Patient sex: M
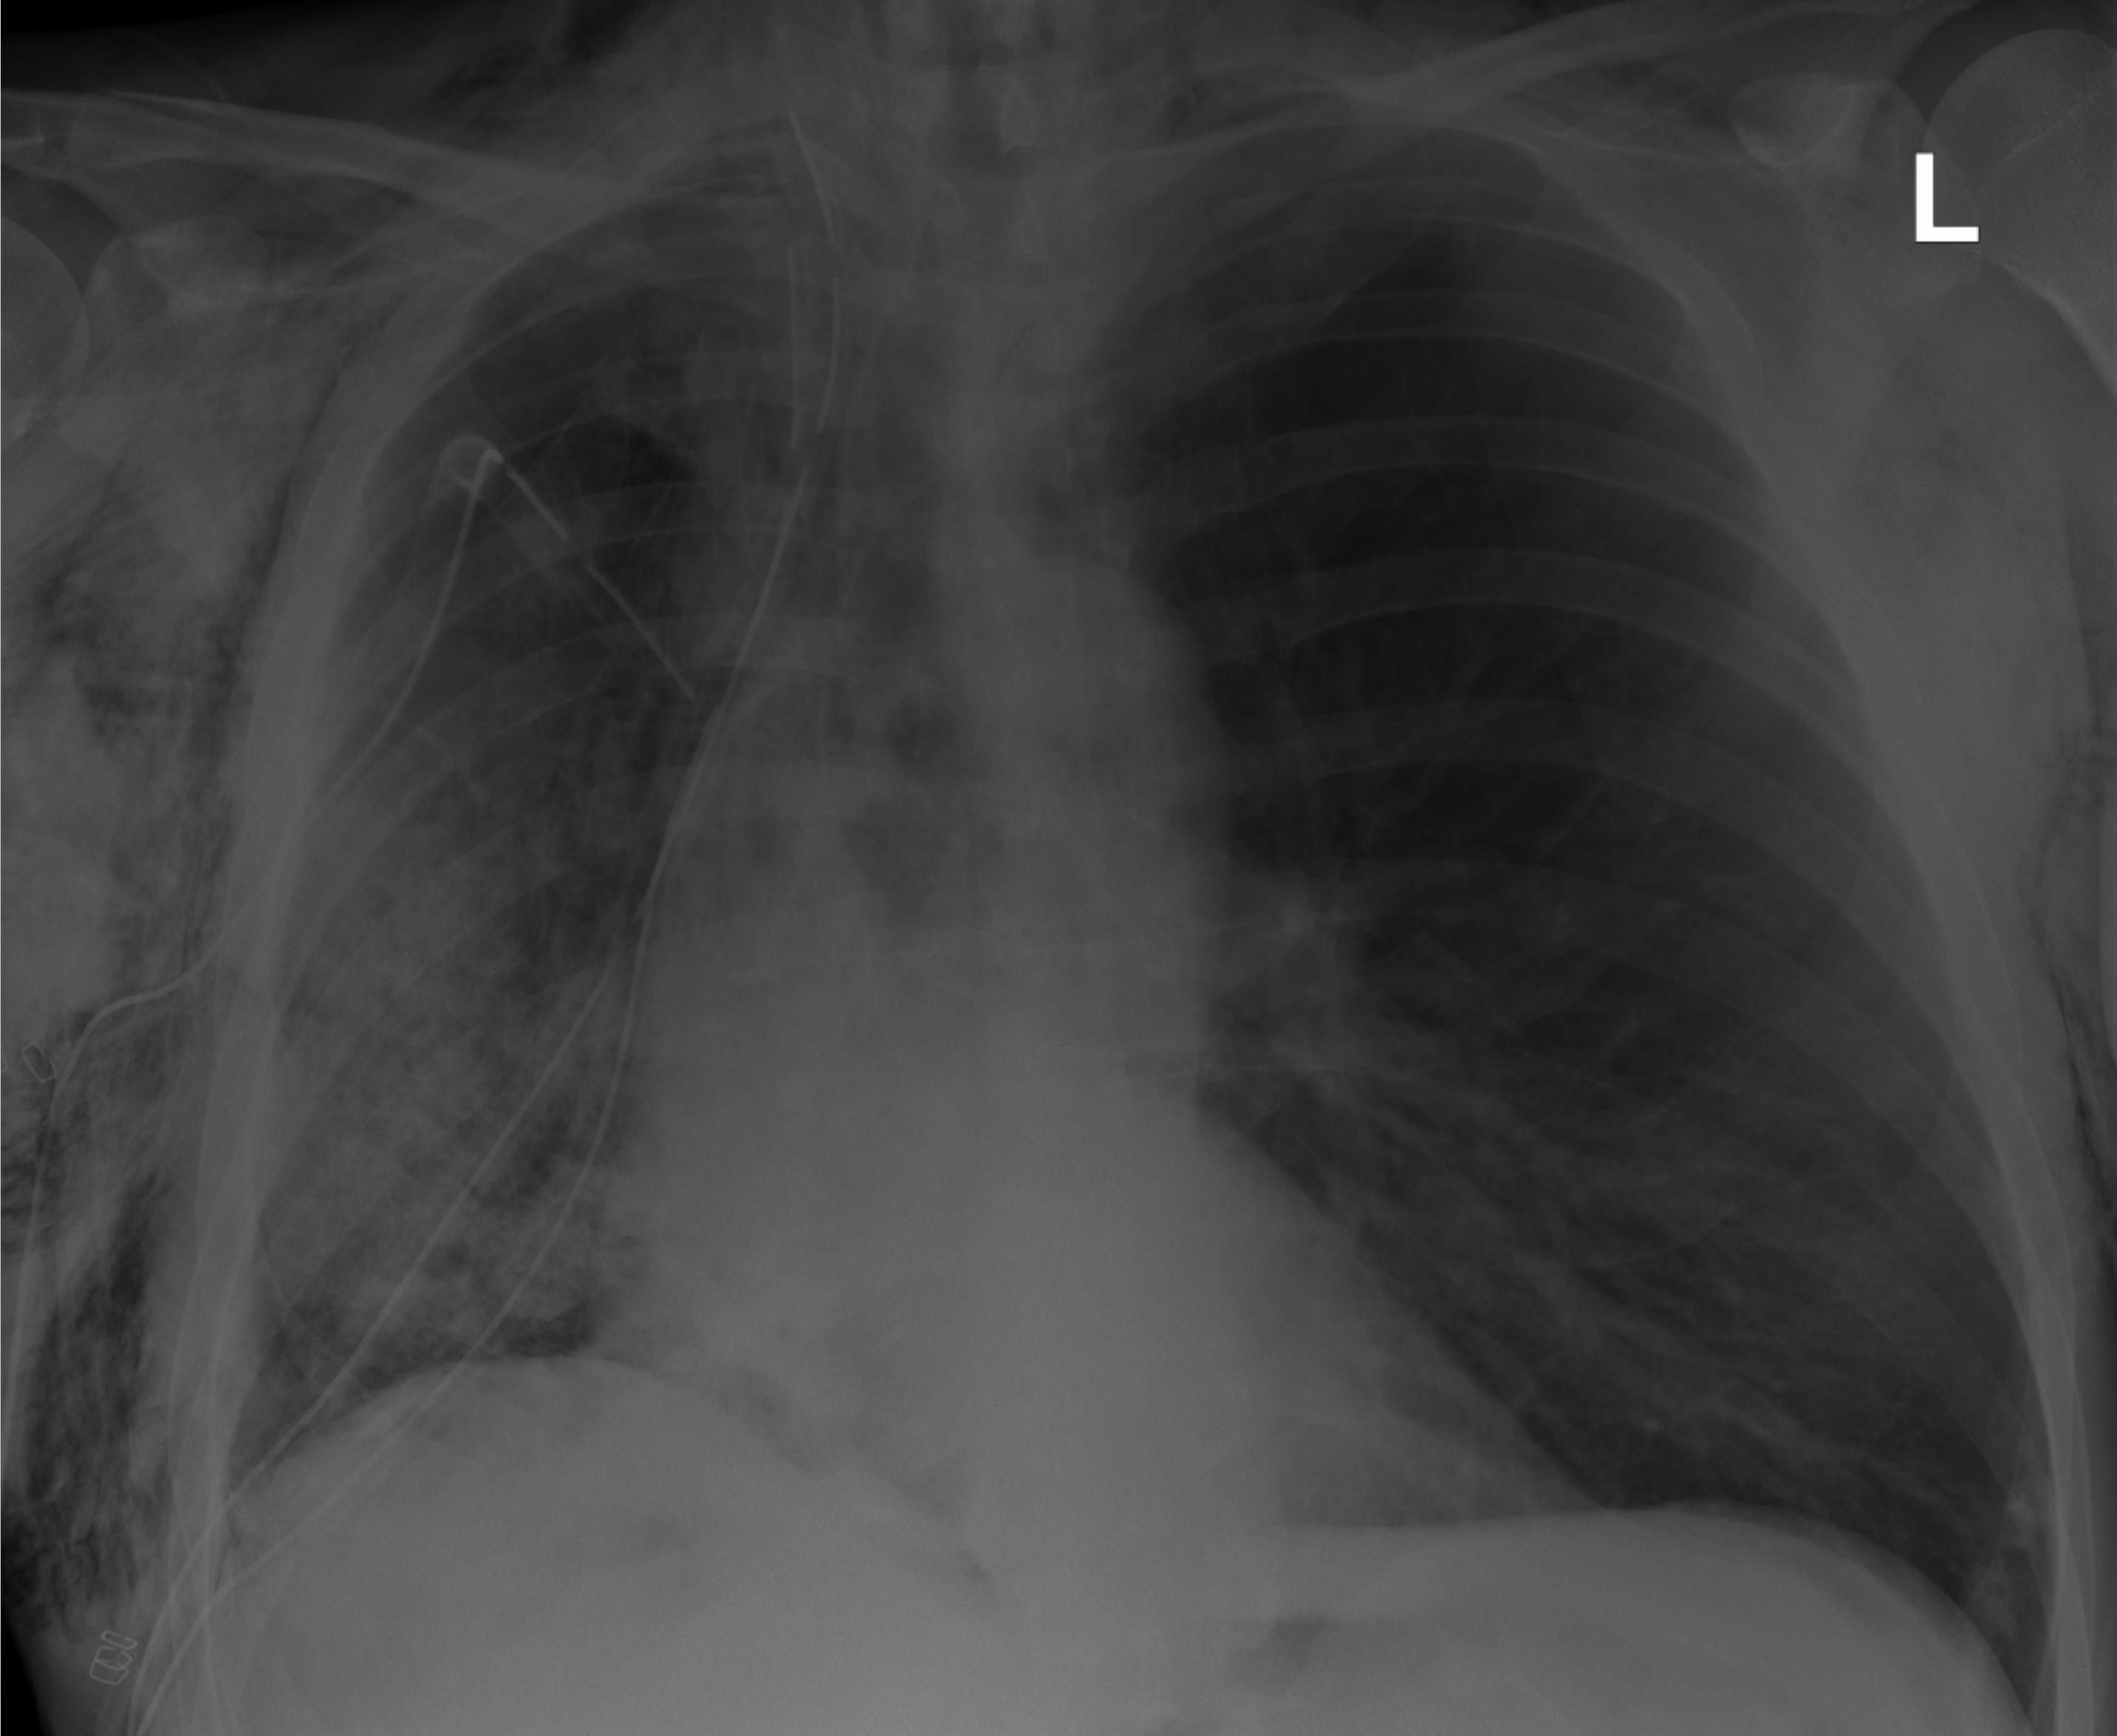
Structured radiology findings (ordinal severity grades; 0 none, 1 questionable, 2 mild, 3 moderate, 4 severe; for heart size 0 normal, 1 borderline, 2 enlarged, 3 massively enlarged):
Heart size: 0
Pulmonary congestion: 0
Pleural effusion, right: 0
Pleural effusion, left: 0
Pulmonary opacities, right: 2
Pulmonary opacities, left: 0
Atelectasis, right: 3
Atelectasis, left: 0